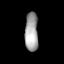
Tissue: lung
Cell type: Fibroblasts
Senescence score: 0.5784
Nuclear area (px): 502
Mean DAPI intensity: 163.259